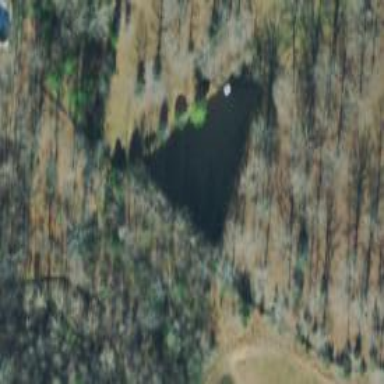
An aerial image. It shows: Pond with natural water.